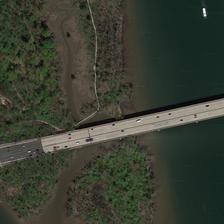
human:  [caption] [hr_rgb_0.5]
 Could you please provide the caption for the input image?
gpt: a long bridge is on a river with an island in the center of it .

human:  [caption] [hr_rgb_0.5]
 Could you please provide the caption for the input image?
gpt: many green trees are in two sides of a river with a bridge over it and an island in it .

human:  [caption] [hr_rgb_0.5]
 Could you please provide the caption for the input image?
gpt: the magnificent bridge with several branches stretcj across the river which has an island in it .

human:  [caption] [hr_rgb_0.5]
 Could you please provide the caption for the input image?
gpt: a bridge across two parallel rivers with aqua water .

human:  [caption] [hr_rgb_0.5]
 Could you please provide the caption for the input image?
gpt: a long bridge is on a river with a piece of land in it .